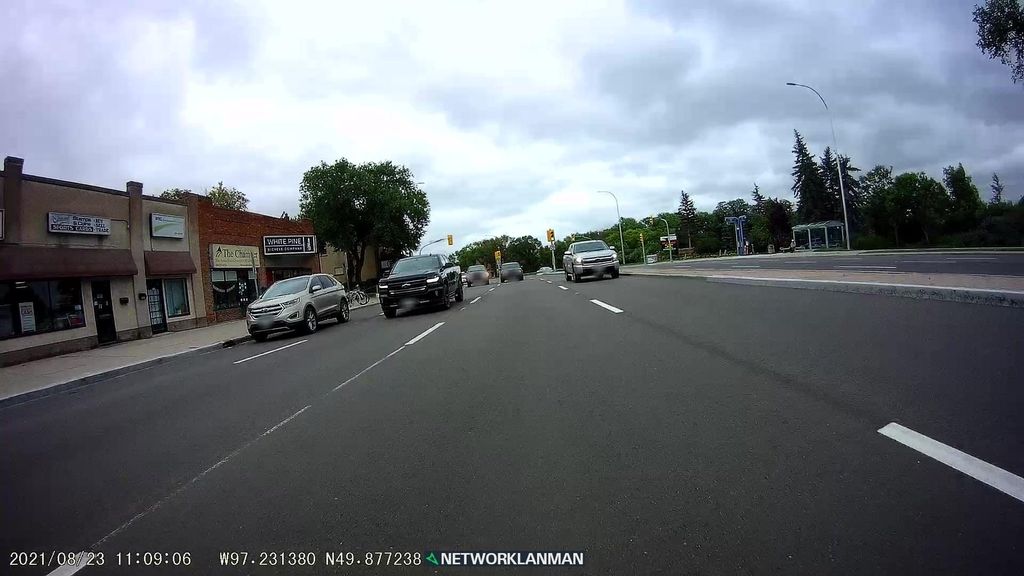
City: winnipeg